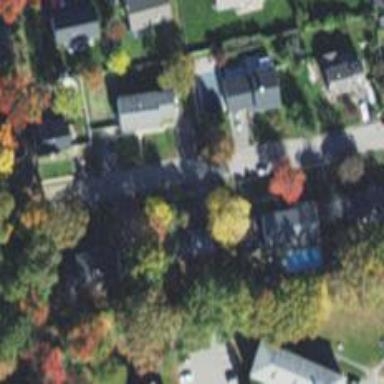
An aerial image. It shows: Driveway.